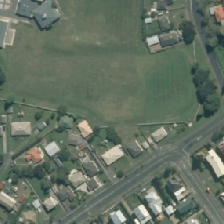
Land cover: urban_parkland